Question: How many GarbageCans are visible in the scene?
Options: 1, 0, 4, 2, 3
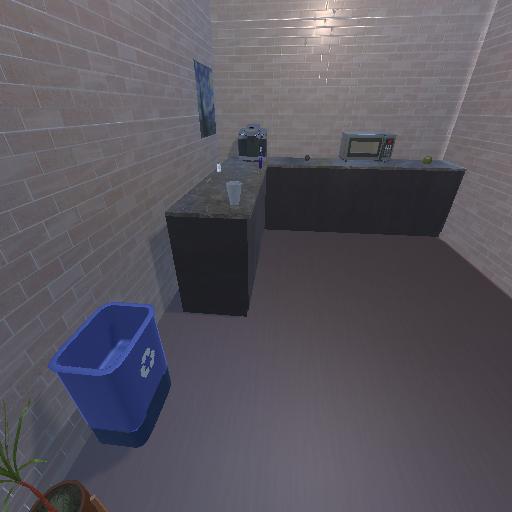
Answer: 1